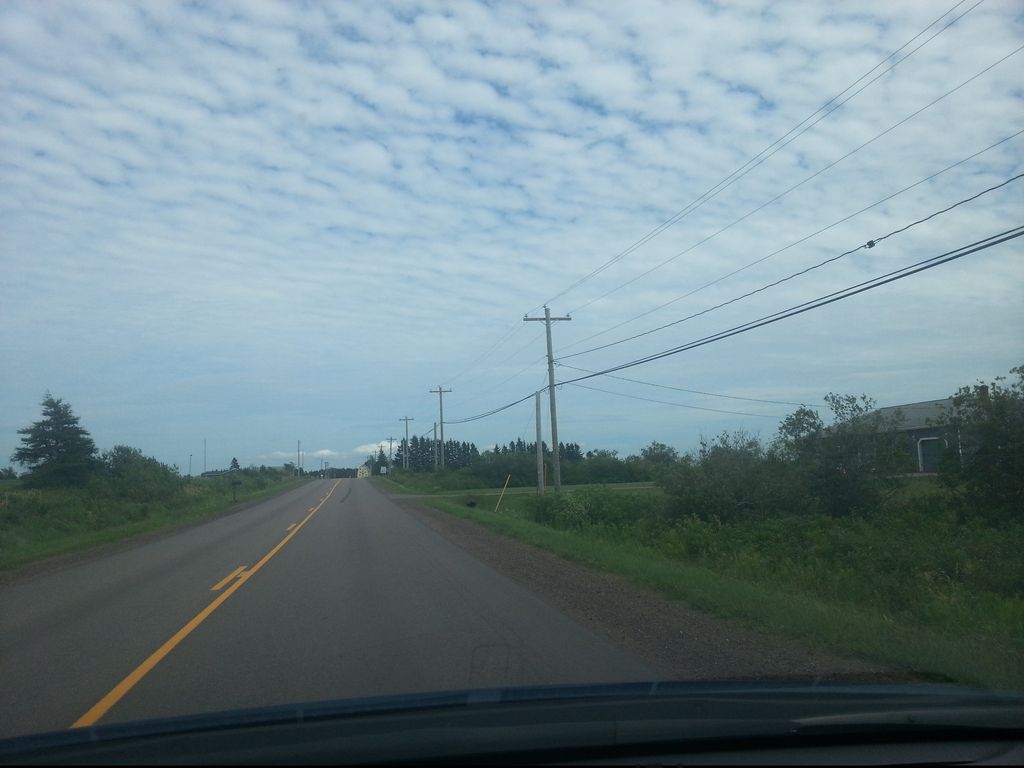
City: charlottetown